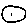
Label: circle